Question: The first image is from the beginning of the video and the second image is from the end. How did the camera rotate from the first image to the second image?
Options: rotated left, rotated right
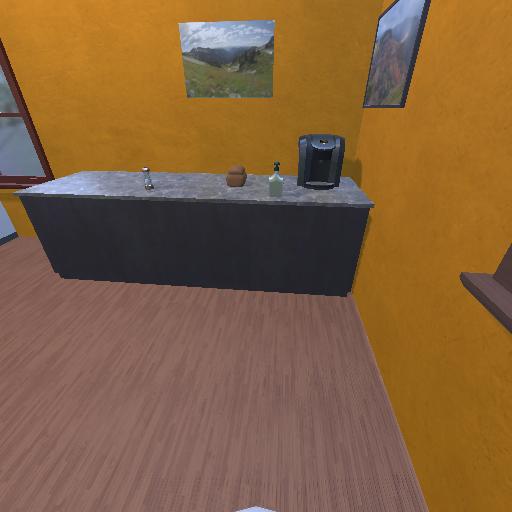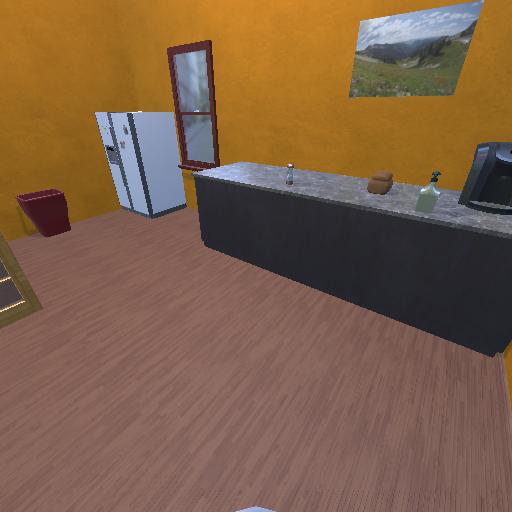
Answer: rotated left